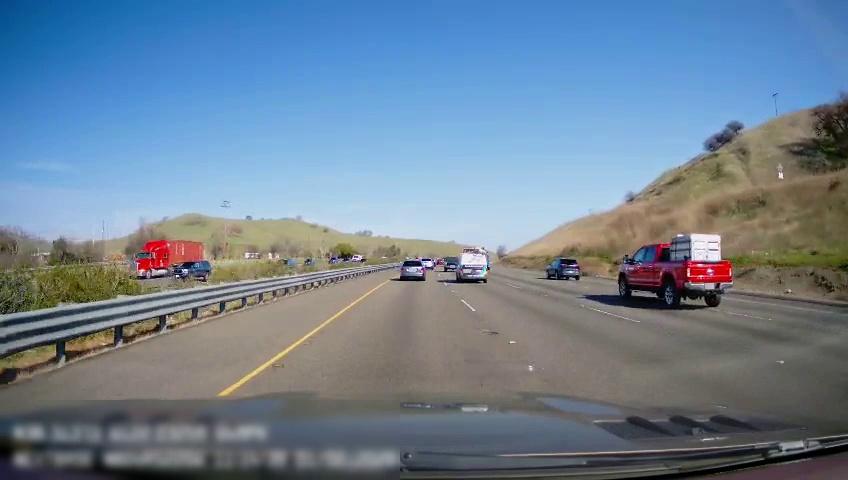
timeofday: Day
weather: Sunny
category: Drivable Space
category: Drivable Space
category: Vehicles | Truck
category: Vehicles | SUV
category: Vehicles | Car
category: Vehicles | Car
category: Vehicles | Van
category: Vehicles | Car
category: Vehicles | Car
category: Vehicles | Car
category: Vehicles | SUV
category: Vehicles | Truck
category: Vehicles | Truck
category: Vehicles | SUV
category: Vehicles | Van
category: Vehicles | SUV
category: Lanes | Current Lane
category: Lanes | Current Lane
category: Lanes | Alternate Lane
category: Lanes | Alternate Lane
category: Lanes | Alternate Lane